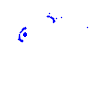
Particle: proton